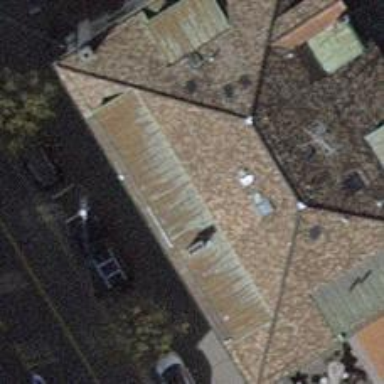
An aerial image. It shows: Restaurant.